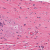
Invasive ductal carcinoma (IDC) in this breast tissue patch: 0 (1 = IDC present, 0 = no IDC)